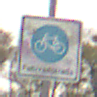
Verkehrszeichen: BeginnFahrradstrasse
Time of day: MorningAfternoon
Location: Outdoor (Nature)
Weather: Overcast
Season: NotSpecified
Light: Natural